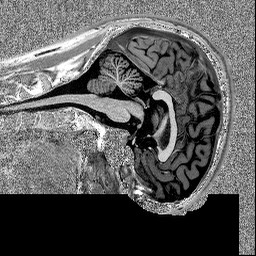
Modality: MP2RAGE
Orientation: sagittal
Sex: male